Interaction volume radius: 5 \u00c5
Interaction volume height: 10 \u00c5
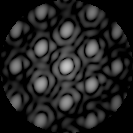
Disorder parameter: 0.183